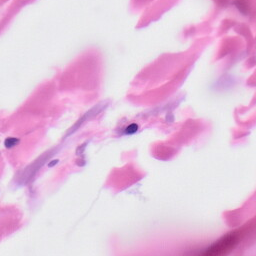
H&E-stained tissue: Skin